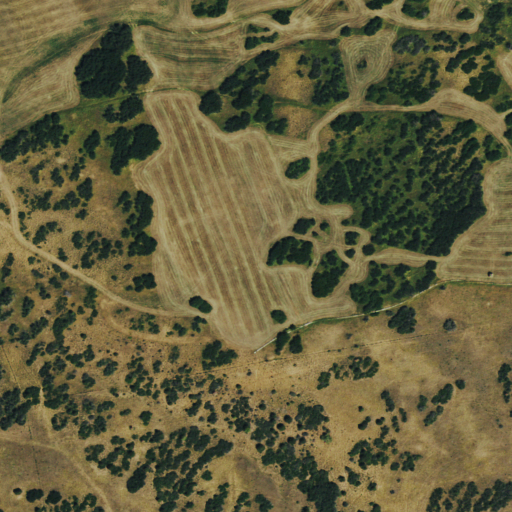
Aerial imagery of plain(s) in Colorado named The Meadows containing shrub, evergreen forest, and deciduous forest